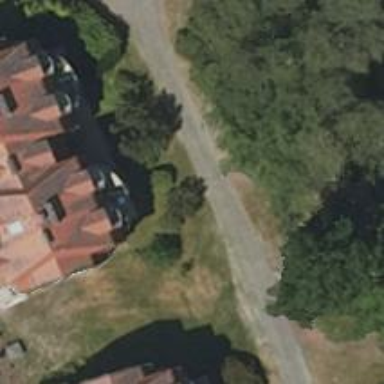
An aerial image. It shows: Compacted footway.